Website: bh-photo
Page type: customer-info-address
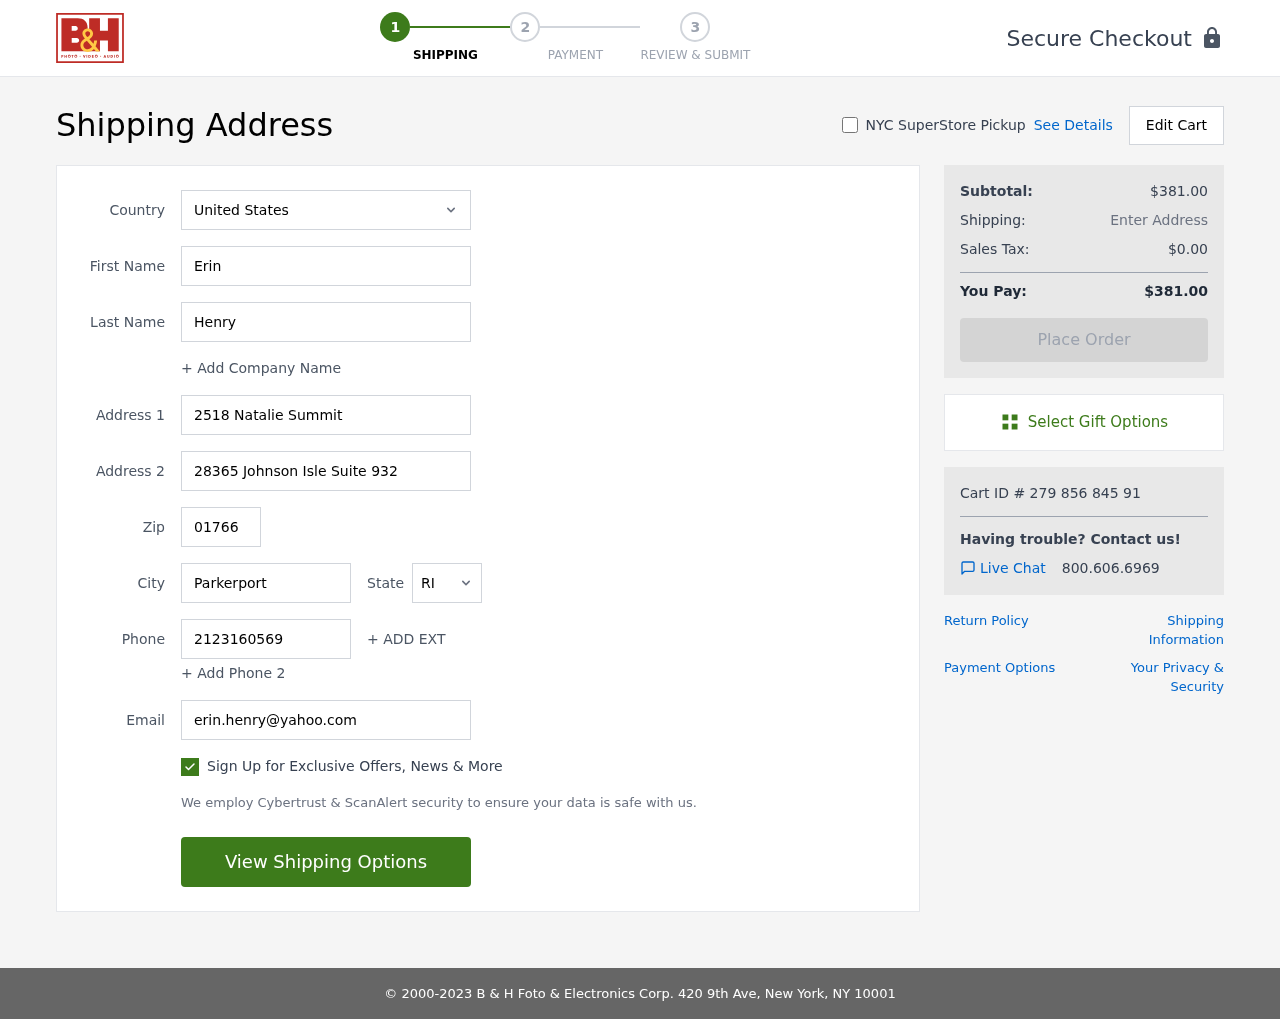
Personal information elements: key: PII_CITY
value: Parkerport
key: PII_COUNTRY
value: United States
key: PII_EMAIL
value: erin.henry@yahoo.com
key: PII_FIRSTNAME
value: Erin
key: PII_LASTNAME
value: Henry
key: PII_PHONE
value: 2123160569
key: PII_POSTCODE
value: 01766
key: PII_STATE_ABBR
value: RI
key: PII_STREET
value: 2518 Natalie Summit
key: PII_STREET2
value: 28365 Johnson Isle Suite 932
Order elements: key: ORDER_SUBTOTAL
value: $381.00
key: ORDER_TAX
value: $0.00
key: ORDER_TOTAL
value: $381.00
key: ORDER_ID
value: Cart ID # 279 856 845 91